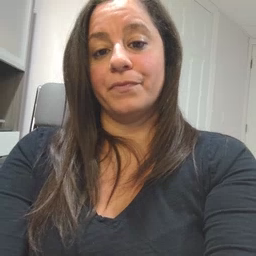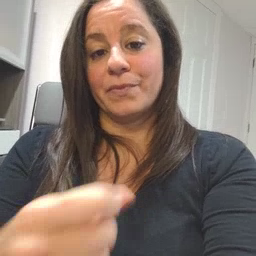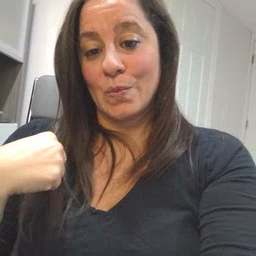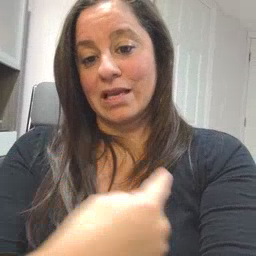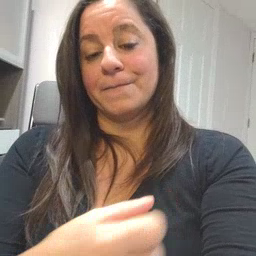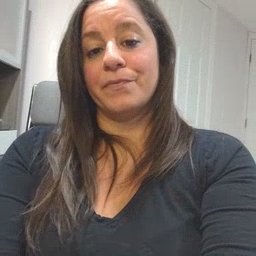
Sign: weus